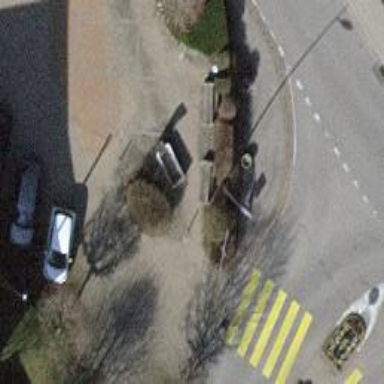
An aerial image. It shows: Bench for seating.